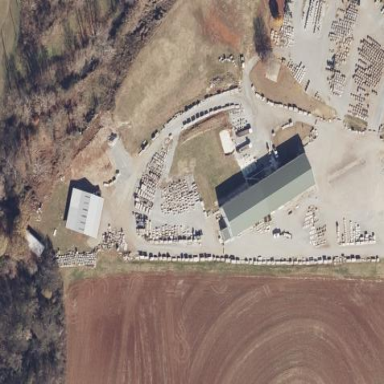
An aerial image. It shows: Industrial area dedicated to stoneworks.